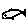
Label: fish